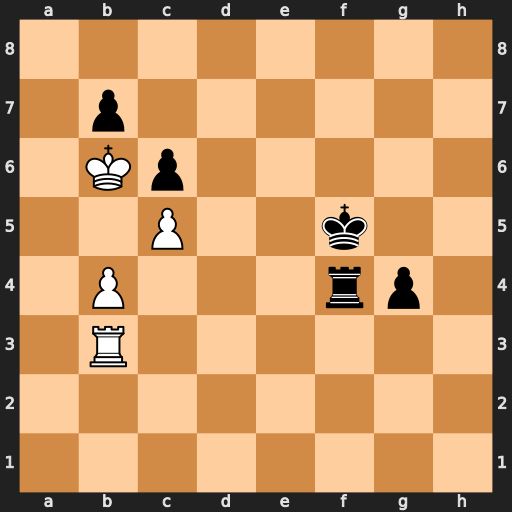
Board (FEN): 8/1p6/1Kp5/2P2k2/1P3rp1/1R6/8/8
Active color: w
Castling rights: -
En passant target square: -
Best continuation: Kxb7 g3 Rxg3